Current action and preconditions to check: trajectory_clear

Your task: For each precondition in the list above, predict whether it will hold at this action.

Consider the current scene as observed from the mobile robot's camera, and analyze the predicted future states of all dynamic agents (e.g., people, animals, vehicles, or any moving entities) within the NEXT SECOND.

IMPORTANT: Only answer "very likely" if you are absolutely certain—based on strong, clear evidence—that a dynamic agent will violate the precondition in the predicted future state. Do NOT answer "very likely" for unlikely, ambiguous, or low-probability risks.

Ask yourself for each precondition: Is there a high probability, with clear and convincing evidence, that the predicted future states of any dynamic agent will interfere with the predicted future state of the currently executing action within the NEXT SECOND, causing that precondition to fail?

Assess the risk level based on these predictions. Use "likely" or "very likely" if motions create a clear risk of interference.

Use "neutral" or "improbable" if agents are nearby but their predicted paths are clearly diverging or non-conflicting.

Failure Risk Categories: "very improbable", "improbable", "neutral", "likely", "very likely"

Answer Format: Output ONLY the probability_of_failure value from these categories: "very improbable", "improbable", "neutral", "likely", "very likely"

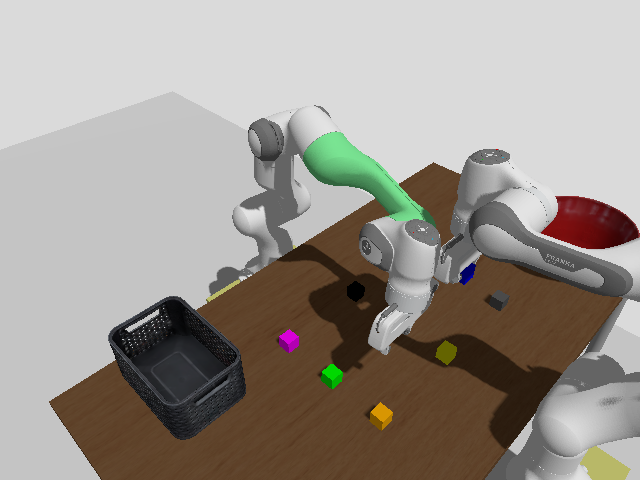

Answer: neutral